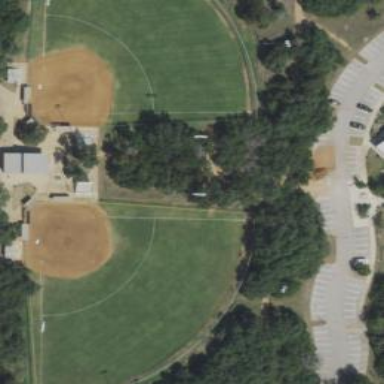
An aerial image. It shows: Softball pitch for leisure land activities.